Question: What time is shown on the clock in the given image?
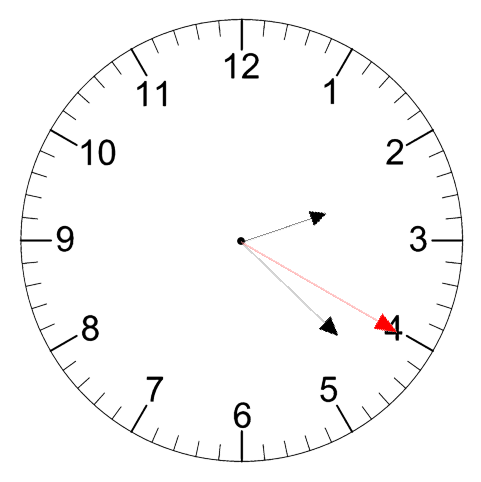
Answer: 02:22:20